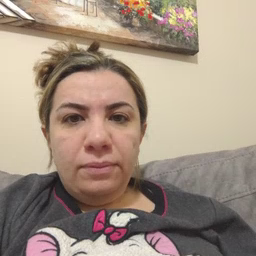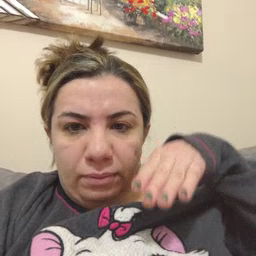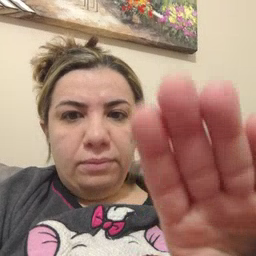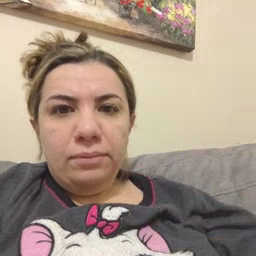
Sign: into